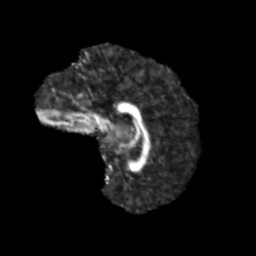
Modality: FA
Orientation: sagittal
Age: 13
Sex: female
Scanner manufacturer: siemens
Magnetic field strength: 3 T
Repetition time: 3.8 s
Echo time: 0.07 s